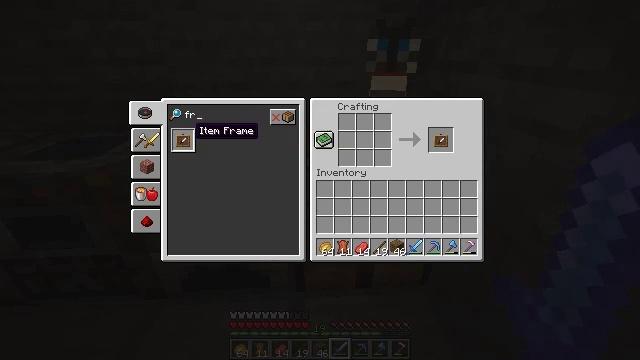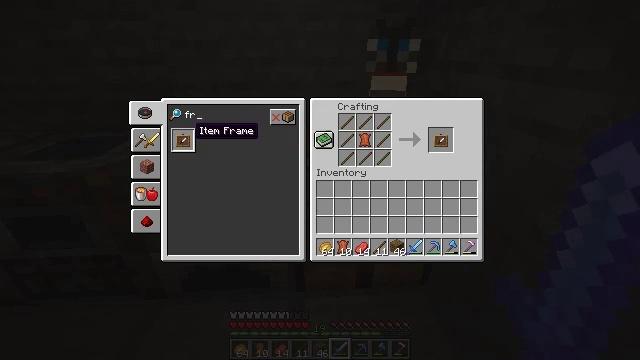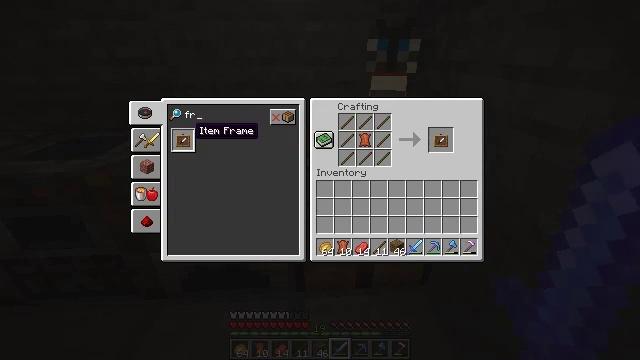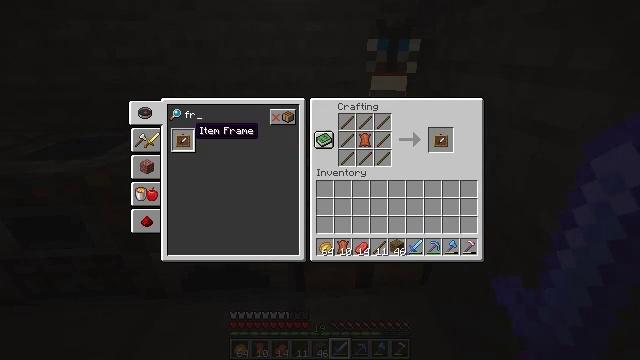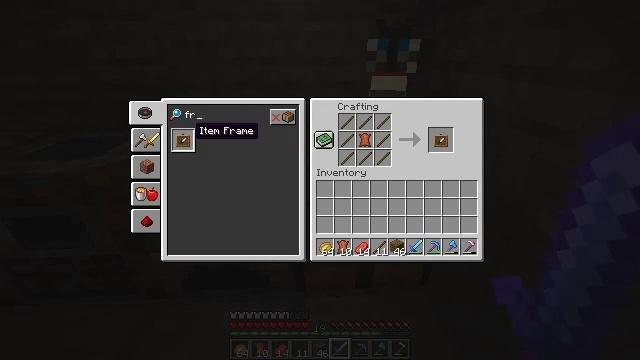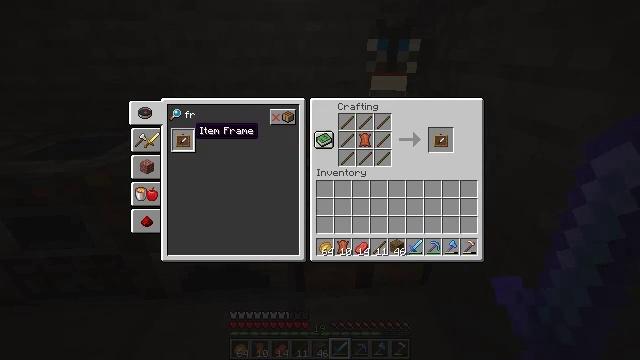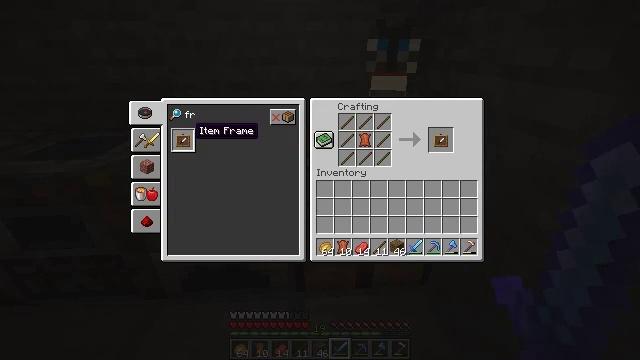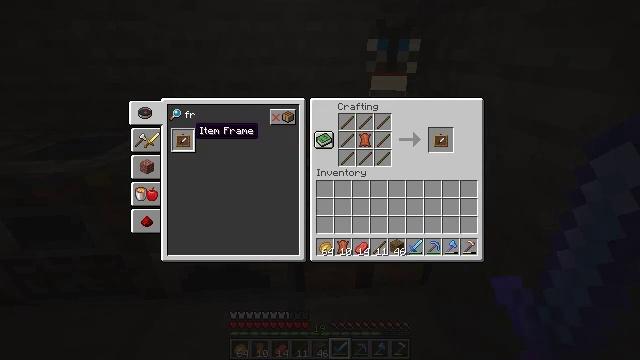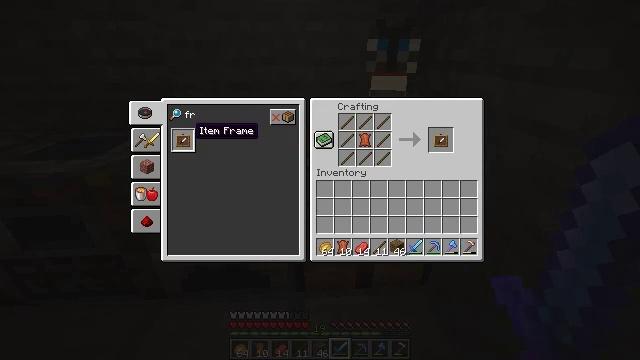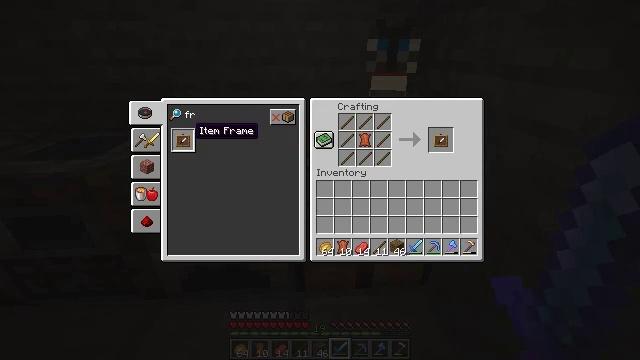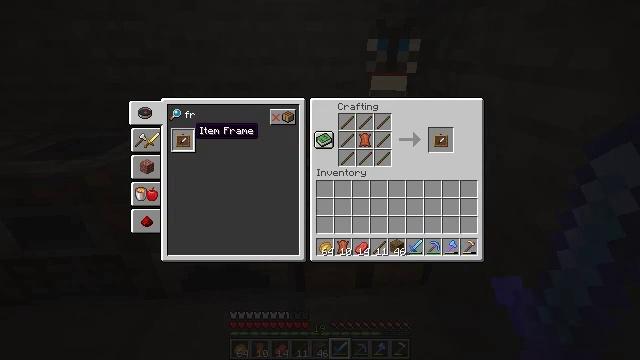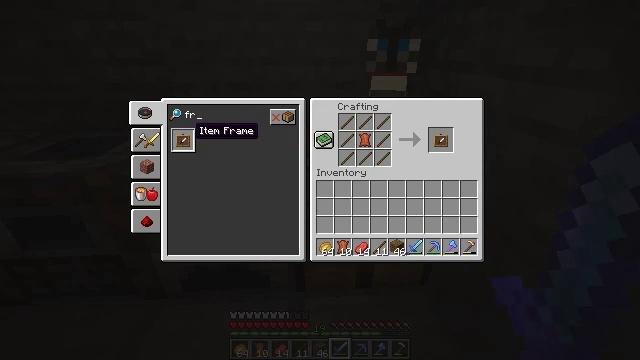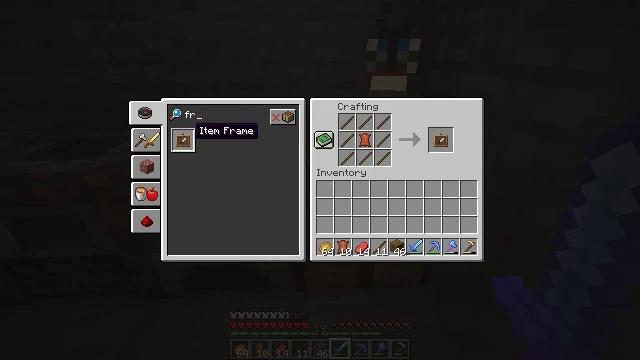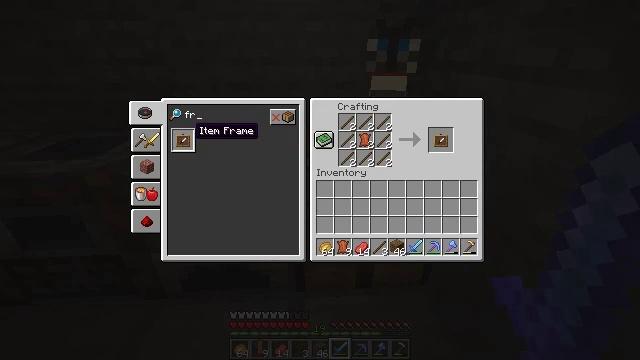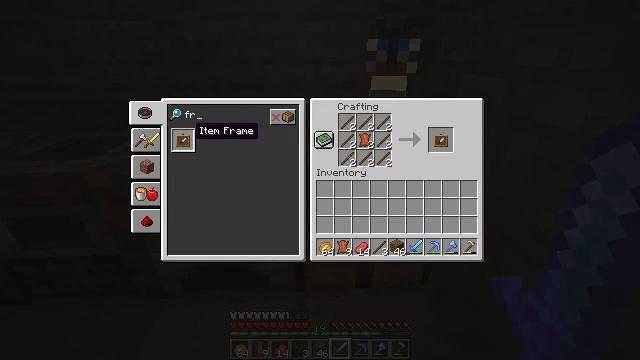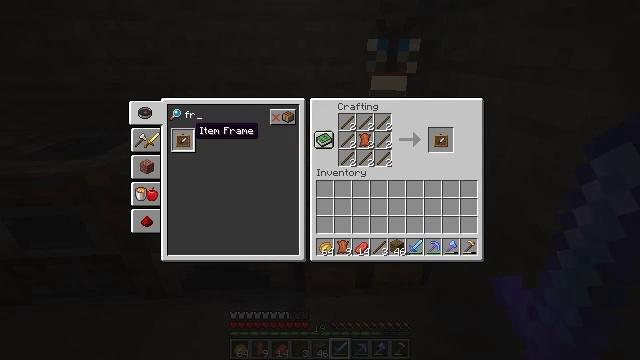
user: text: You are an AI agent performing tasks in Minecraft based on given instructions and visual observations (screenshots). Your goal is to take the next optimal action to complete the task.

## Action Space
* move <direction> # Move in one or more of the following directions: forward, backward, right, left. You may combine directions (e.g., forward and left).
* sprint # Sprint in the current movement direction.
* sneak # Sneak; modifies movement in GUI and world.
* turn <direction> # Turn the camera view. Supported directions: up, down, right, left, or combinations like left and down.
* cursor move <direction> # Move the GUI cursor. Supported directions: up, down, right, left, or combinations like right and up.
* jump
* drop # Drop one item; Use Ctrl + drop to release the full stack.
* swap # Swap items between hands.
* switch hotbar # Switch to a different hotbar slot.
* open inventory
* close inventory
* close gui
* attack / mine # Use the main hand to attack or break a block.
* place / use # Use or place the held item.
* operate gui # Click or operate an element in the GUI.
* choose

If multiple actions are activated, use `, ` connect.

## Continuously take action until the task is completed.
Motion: motion action
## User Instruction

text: Open a crafting table to create an item frame.
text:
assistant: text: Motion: no_op
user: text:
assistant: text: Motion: no_op
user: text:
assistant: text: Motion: no_op
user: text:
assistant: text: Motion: no_op
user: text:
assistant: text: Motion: no_op
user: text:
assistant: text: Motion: no_op
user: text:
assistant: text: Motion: attack / mine
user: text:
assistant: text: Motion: attack / mine
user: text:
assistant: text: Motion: attack / mine
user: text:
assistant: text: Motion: no_op
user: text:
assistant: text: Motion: no_op
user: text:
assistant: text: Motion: no_op
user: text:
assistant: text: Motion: no_op
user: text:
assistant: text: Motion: no_op
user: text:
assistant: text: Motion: no_op
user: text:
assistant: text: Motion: no_op
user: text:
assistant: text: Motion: no_op
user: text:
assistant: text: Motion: no_op
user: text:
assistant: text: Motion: no_op
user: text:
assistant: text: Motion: no_op
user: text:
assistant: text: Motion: no_op
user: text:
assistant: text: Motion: attack / mine
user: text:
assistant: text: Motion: attack / mine
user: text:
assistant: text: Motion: no_op
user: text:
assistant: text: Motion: no_op
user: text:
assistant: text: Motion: no_op
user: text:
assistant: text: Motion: no_op
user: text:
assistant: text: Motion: no_op
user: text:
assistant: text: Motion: no_op
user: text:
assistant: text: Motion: no_op